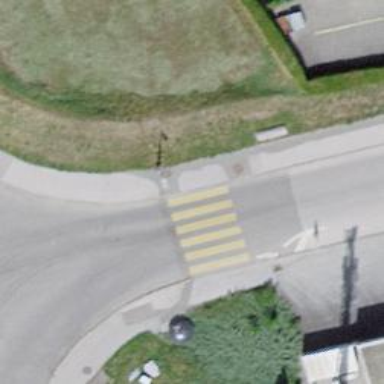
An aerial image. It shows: Marked crossing with zebra markings on the road.